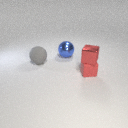
large gray rubber sphere to the left of small red rubber cube